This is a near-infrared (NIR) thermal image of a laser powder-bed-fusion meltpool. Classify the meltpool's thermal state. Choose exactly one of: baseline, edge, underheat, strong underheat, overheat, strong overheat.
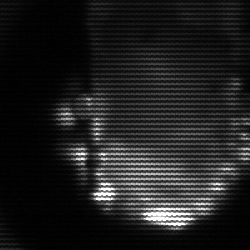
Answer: baseline